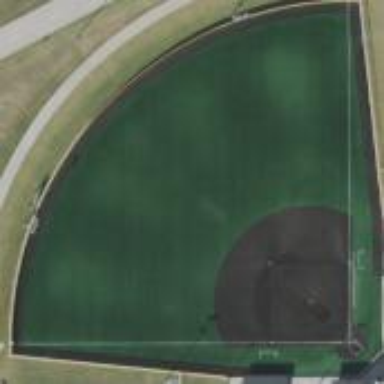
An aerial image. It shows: Baseball pitch for leisure land activities.